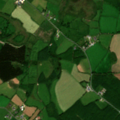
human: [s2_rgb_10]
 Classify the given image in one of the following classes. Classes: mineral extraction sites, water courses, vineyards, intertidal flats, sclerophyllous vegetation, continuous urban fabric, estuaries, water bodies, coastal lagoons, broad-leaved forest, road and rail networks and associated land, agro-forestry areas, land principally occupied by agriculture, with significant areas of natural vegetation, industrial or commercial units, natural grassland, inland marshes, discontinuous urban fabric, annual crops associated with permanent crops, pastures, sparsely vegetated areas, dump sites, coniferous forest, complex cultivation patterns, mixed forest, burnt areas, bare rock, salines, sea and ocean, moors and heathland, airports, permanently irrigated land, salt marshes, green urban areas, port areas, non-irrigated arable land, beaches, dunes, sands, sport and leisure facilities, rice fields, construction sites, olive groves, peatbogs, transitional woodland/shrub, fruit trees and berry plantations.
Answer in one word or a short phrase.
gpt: pastures, land principally occupied by agriculture, with significant areas of natural vegetation, coniferous forest, transitional woodland/shrub